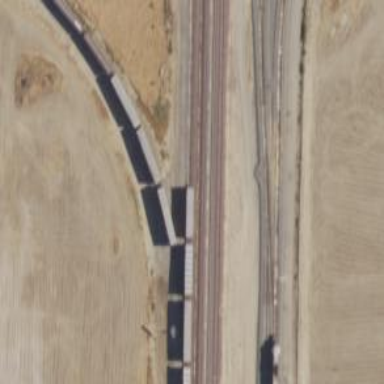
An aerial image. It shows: Railway siding with rails.